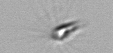
Label: Calciopappus